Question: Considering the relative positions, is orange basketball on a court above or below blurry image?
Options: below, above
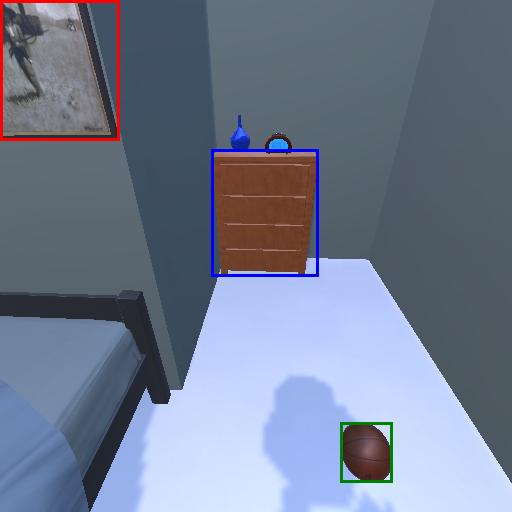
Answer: below